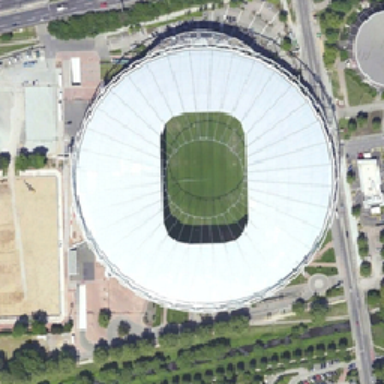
Circular green soccer field square opening .